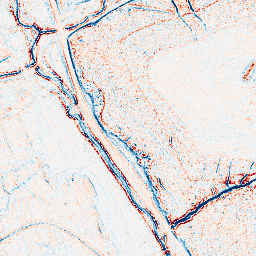
Category: edge_preserving
Decomposition family: anisotropic_diffusion
Decomposition parameters: iterations: 5
kappa: 10
gamma: 0.15
Upsampling method: regularized
Upsampling parameters: scale: 2
lambda_reg: 0.01
Upsampling scale: 2